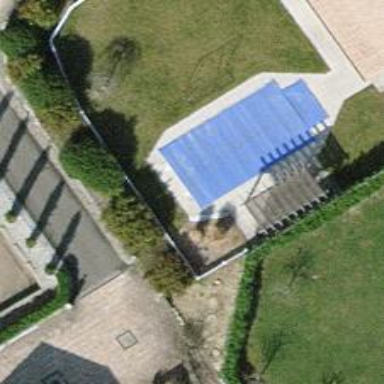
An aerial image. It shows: Swimming pool located in leisure land.